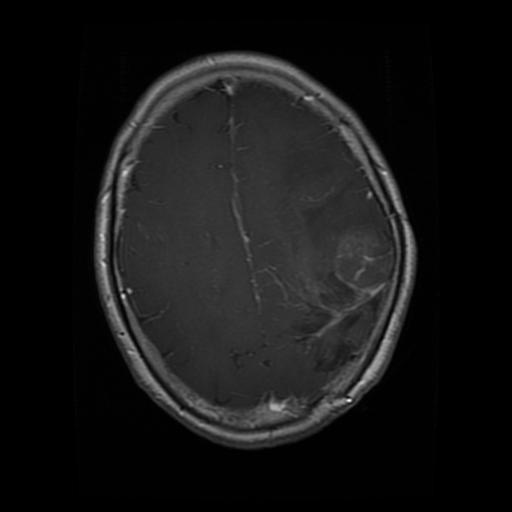
Label: glioma